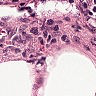
Metastatic tissue present: yes